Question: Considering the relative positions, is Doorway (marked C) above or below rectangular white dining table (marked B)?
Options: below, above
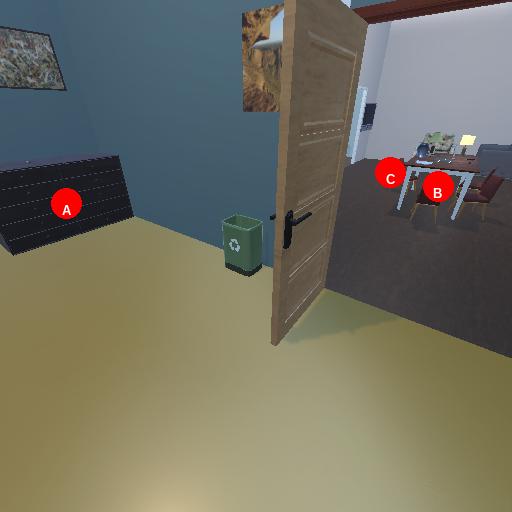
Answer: below